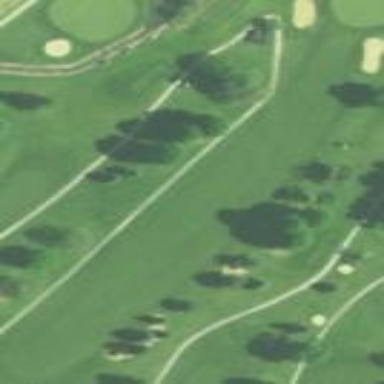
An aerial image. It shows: Grassy area designated as golf fairway.